Question: The documentation on saying if run below command line after generating console. property file from test suites, it will run from the command window :
> katalon -propertiesFile="" -runMode=console
However, it says is not recognized as an internal or external command. What should I do?

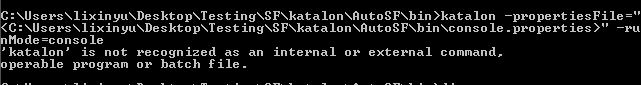
Answer: If path of 'katalon.exe' is not defined in your 'PATH' variable, command above will only work if you are in 'Katalon Studio' root folder, in which 'katalon.exe' is located.